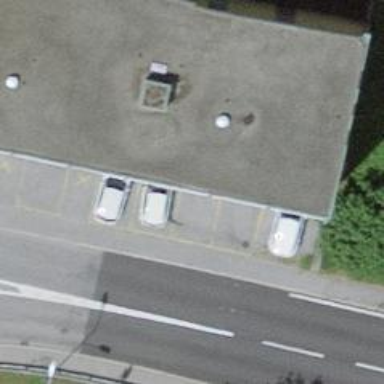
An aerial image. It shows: Beauty shop.